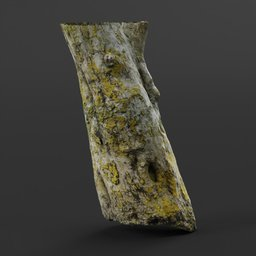
Label: nature